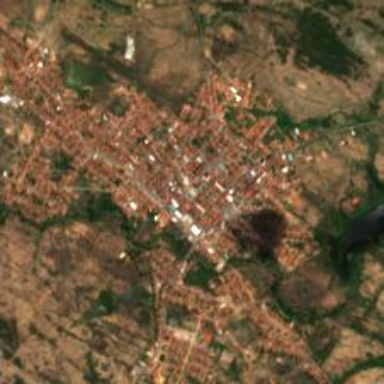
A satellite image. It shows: Town.